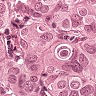
Metastatic tissue present: yes